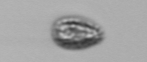
Label: Pseudochattonella_farcimen